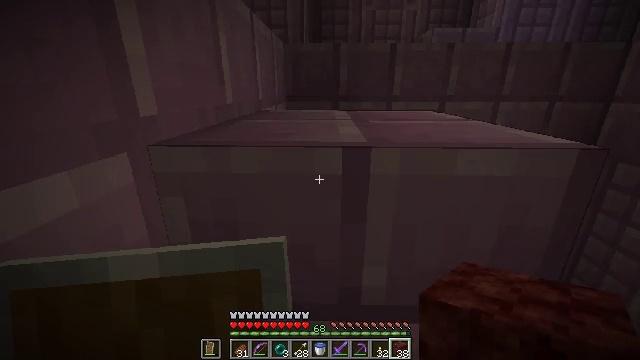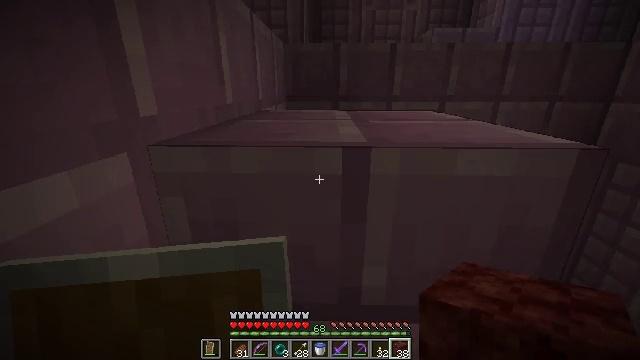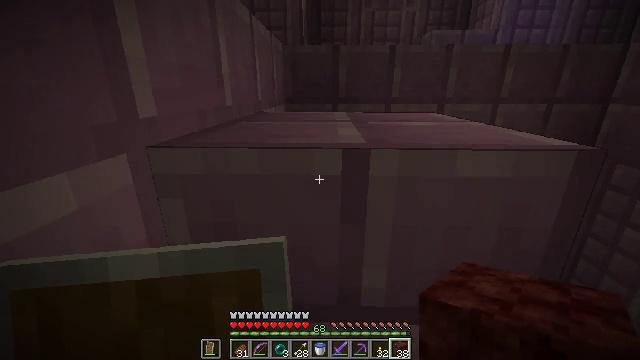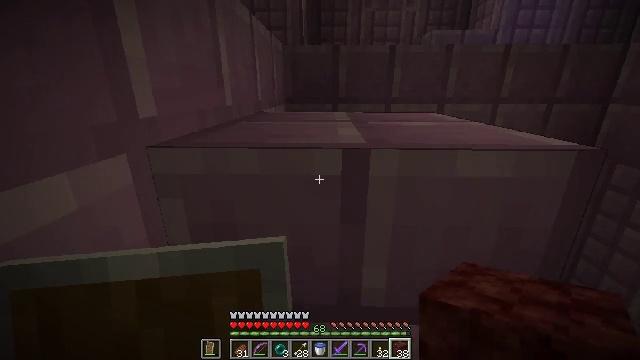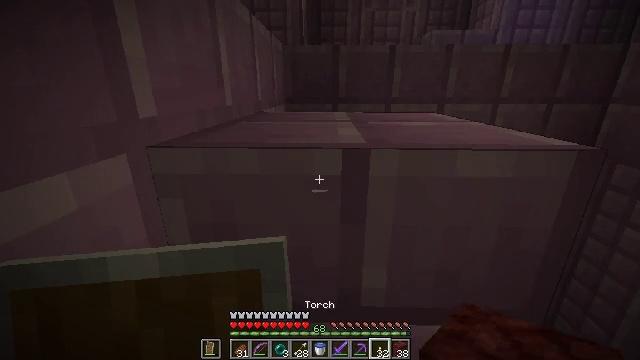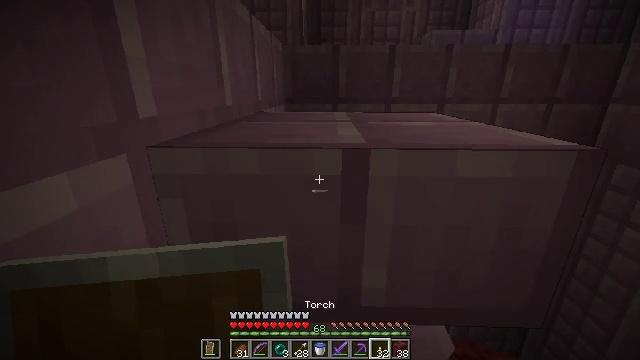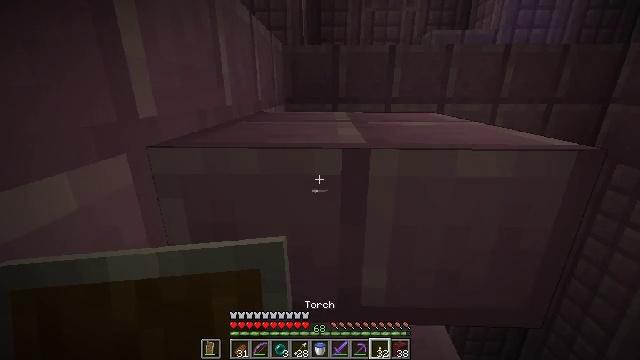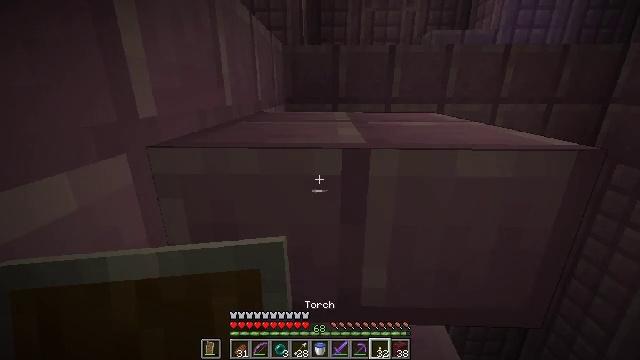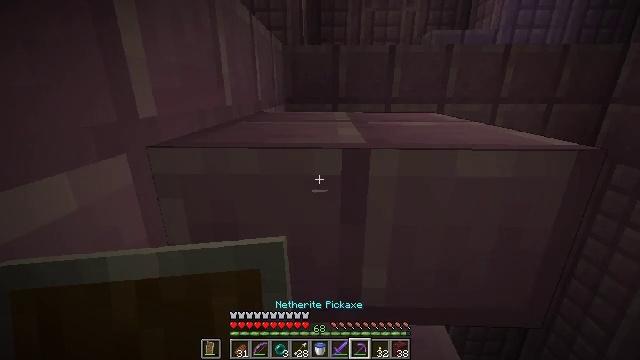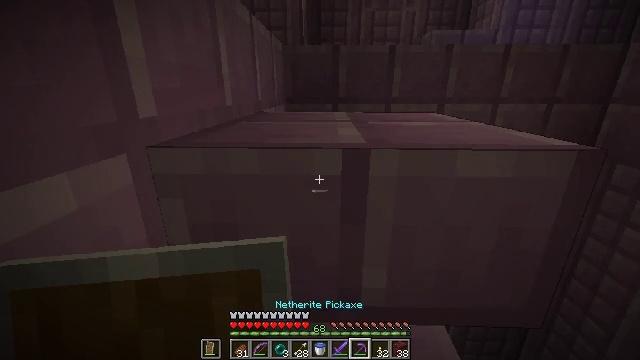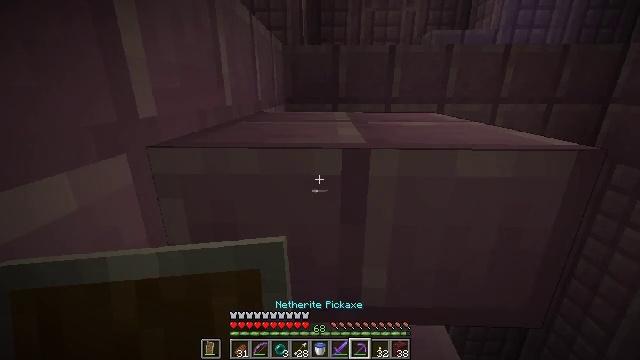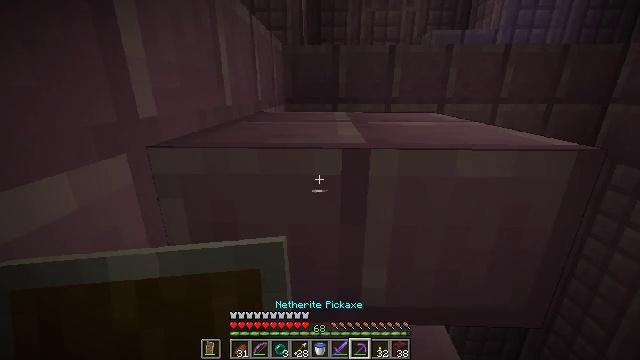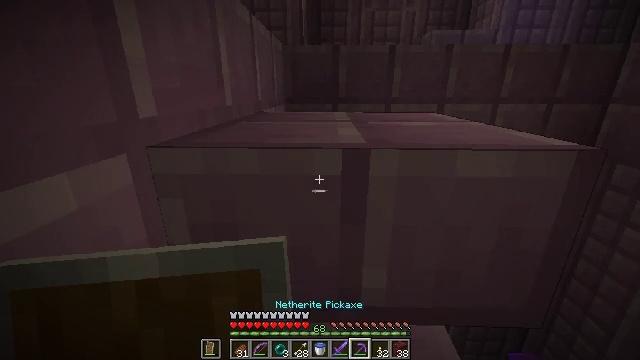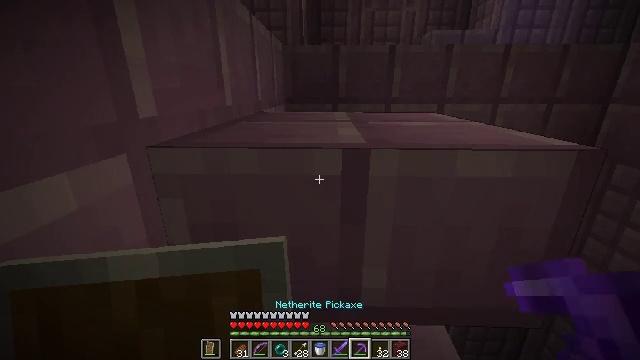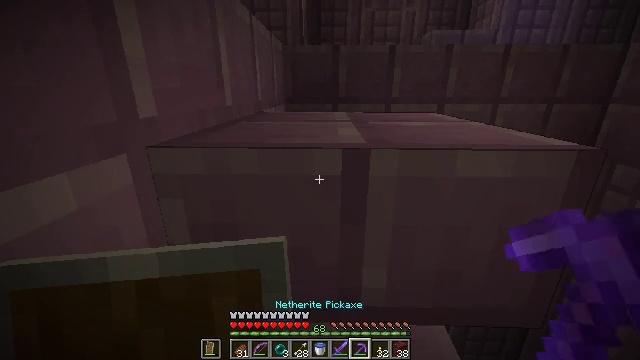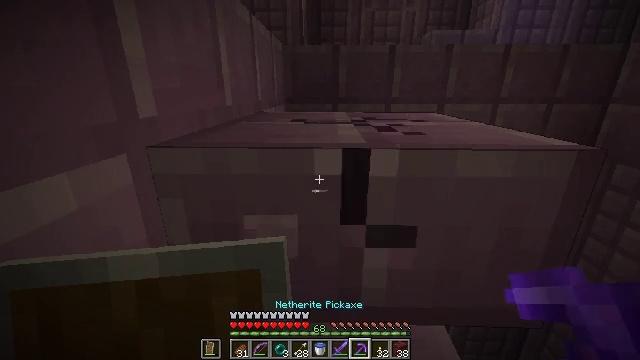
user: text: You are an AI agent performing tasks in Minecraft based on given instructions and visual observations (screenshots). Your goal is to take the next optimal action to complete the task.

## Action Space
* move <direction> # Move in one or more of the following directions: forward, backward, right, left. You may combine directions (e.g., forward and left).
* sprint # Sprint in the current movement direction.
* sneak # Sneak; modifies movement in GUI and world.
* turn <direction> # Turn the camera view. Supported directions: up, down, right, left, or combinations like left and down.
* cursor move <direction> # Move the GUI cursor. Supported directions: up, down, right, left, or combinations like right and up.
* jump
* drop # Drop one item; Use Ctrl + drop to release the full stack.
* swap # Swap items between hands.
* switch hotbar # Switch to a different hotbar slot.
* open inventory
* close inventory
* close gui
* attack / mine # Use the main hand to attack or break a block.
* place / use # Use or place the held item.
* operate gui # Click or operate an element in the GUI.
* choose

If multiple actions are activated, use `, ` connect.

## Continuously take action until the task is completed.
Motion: motion action
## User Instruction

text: Collect the purpur slab after breaking it.
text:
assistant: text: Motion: no_op
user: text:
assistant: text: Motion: no_op
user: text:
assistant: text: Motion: no_op
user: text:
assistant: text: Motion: no_op
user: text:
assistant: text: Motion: no_op
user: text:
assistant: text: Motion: no_op
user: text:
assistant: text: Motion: no_op
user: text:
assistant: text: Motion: no_op
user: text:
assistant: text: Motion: no_op
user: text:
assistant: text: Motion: no_op
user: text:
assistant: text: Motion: no_op
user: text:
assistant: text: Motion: no_op
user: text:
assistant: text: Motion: no_op
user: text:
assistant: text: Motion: no_op
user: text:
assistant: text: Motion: attack / mine
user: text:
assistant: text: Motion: attack / mine
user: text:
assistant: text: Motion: attack / mine
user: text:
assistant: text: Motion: attack / mine
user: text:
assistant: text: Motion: attack / mine
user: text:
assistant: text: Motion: attack / mine
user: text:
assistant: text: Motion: attack / mine
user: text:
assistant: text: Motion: attack / mine